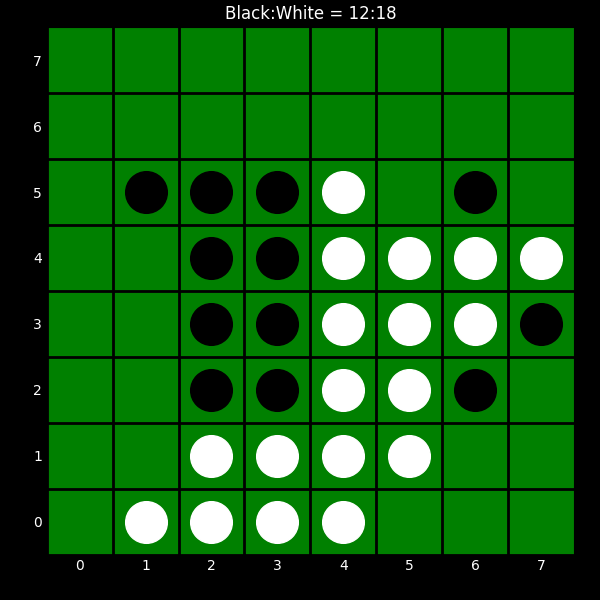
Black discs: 12
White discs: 18